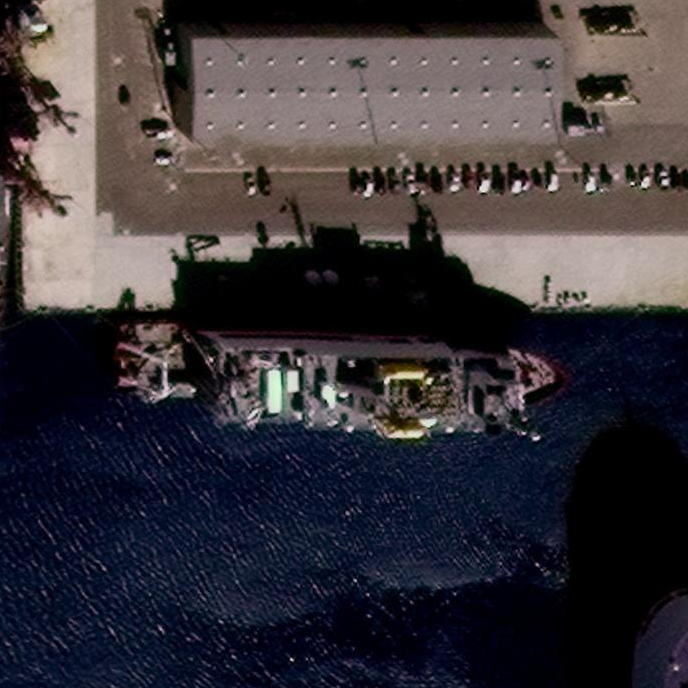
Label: civil